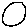
Label: circle